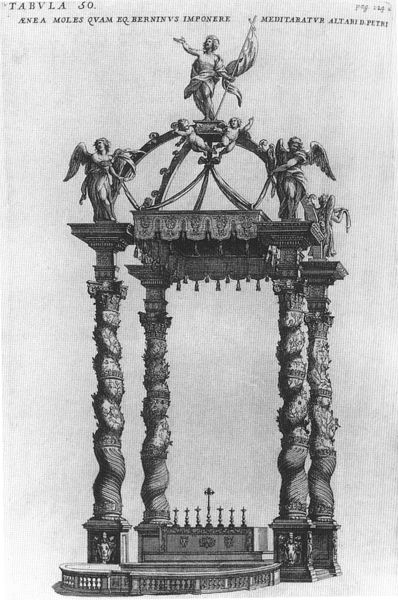
Titel: Baldachin
Künstler: Giovanni Lorenzo Bernini
Standort: Rom, S. Pietro (EU - I - Latium)
Schlagwörter: flügel, mann, weiß, schwarz, säule, säulen, kirche, figur, engel, skulptur, statue, italien, fahne, flagge, grafik, graphik, kerzen, geländer, tor, kreuz, druck, druckgraphik, druckgrafik, schraffur, radierung, sieg, altar, hochaltar, rom, christus, jesus, baldachin, amor, putti, spirale, triumphbogen, st. peter, viktoria, bernini, bildtafel, gedrehte säulen, simson, samson, fane, flügeö, weltenretter, gedrechselte säulen